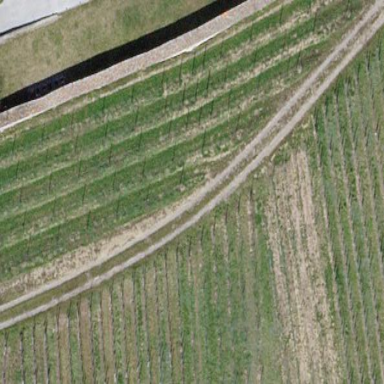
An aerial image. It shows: Vineyard where grapes are grown.